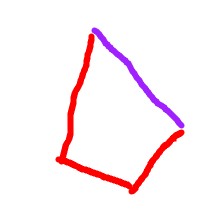
Shape: kite